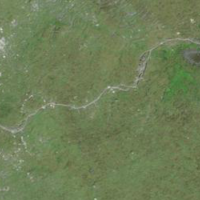
EUNIS habitat code: 26
Species observed at this site:
Dryas octopetala